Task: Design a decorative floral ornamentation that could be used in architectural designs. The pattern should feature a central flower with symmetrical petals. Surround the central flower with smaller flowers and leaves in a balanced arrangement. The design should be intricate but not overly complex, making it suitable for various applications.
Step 1849:
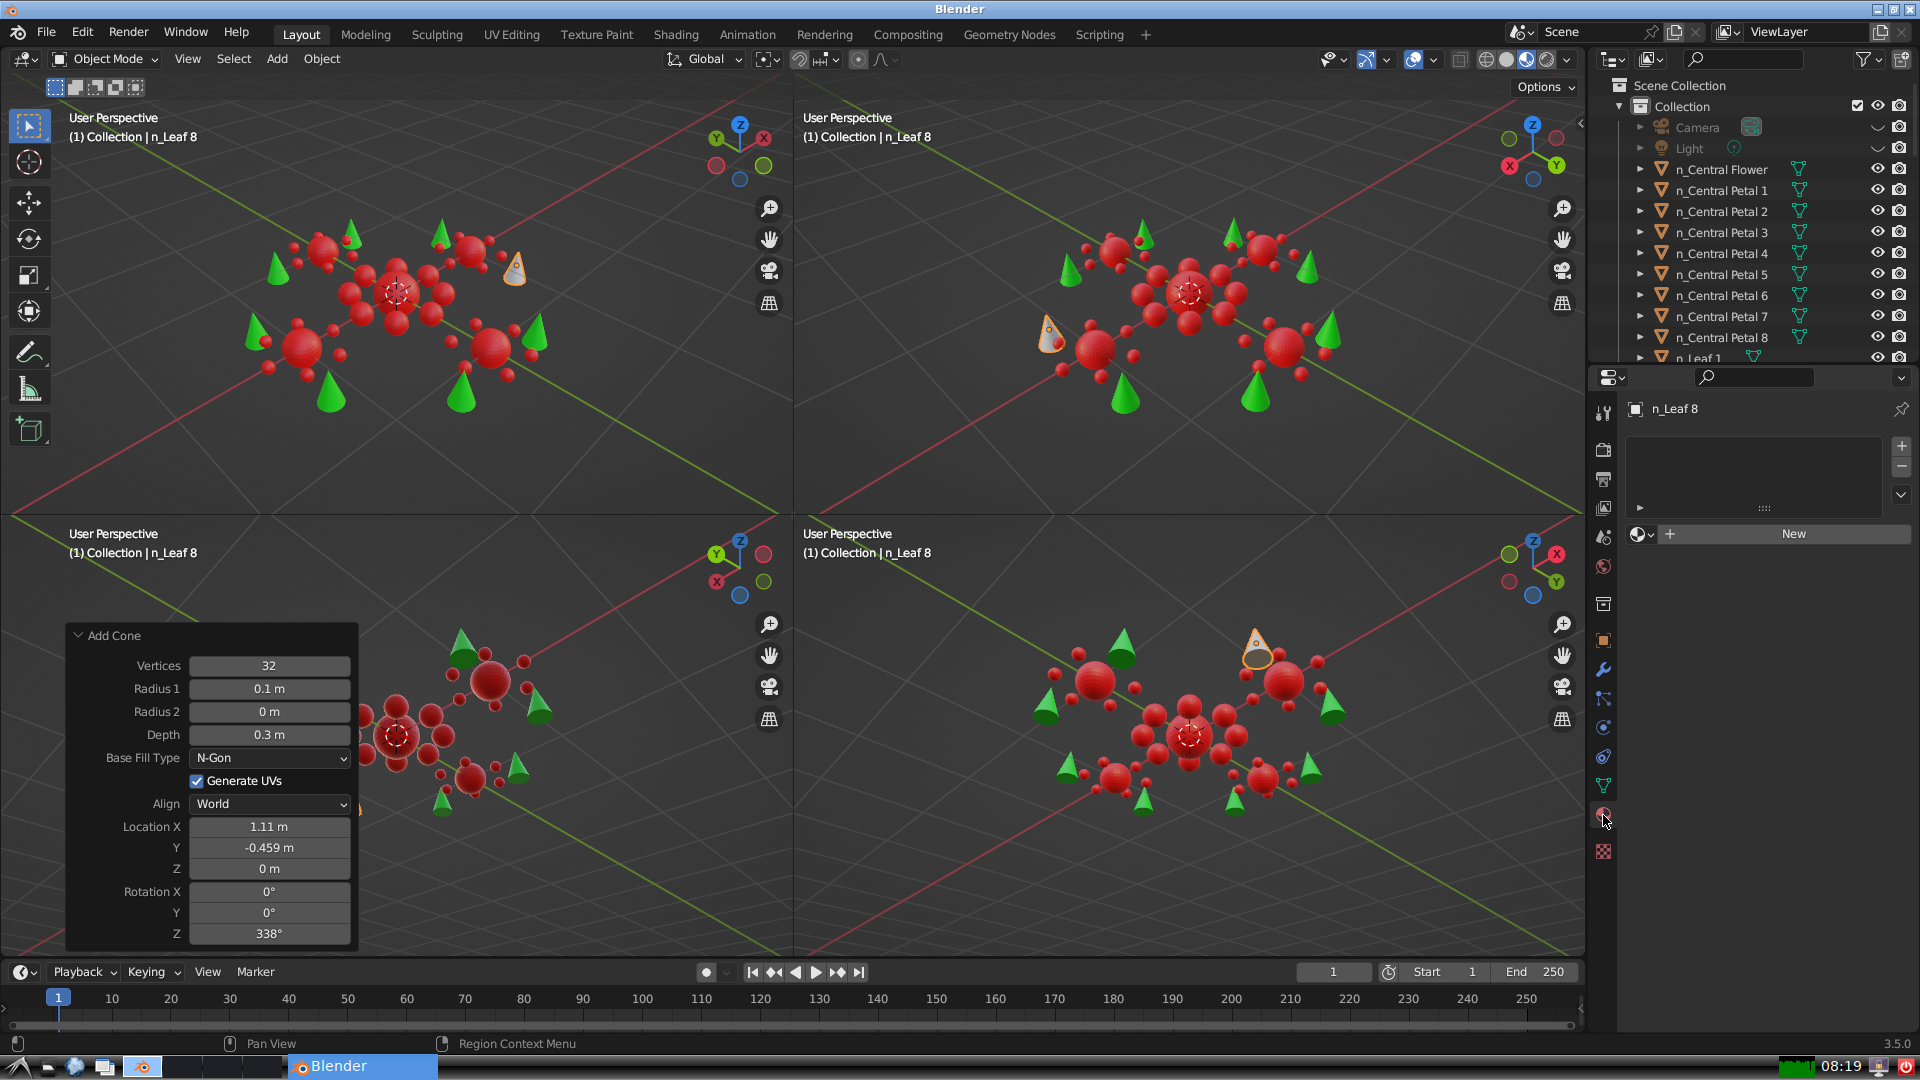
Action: {"mouse_move": [1636, 534]}